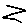
Label: zigzag